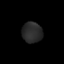
Tissue: lung
Cell type: Epithelial cells
Senescence score: 0.1796
Nuclear area (px): 409
Mean DAPI intensity: 41.802